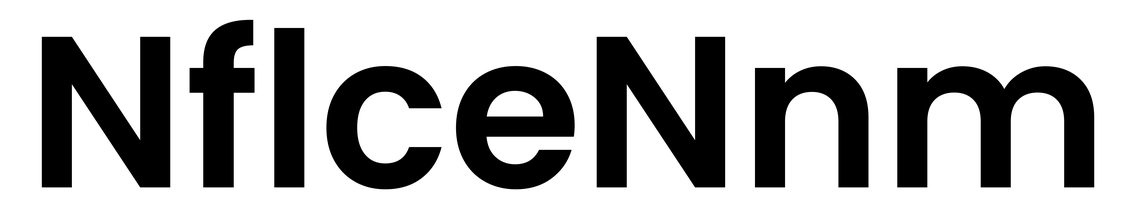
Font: Poppins-SemiBold